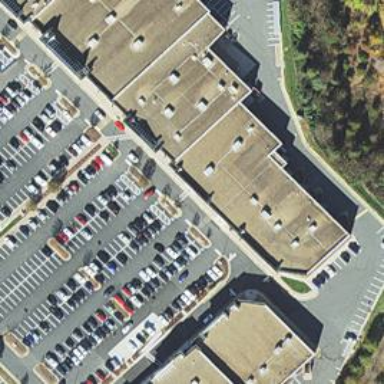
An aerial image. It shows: Parking space is available.